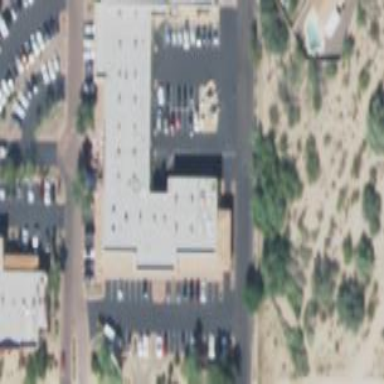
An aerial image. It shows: Retail building.